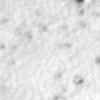
Label: no_change